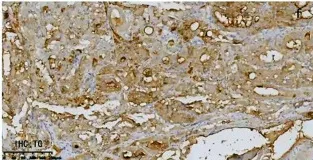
(F) Immunohistochemistry for TG is positive.
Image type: pathology (immunostaining)